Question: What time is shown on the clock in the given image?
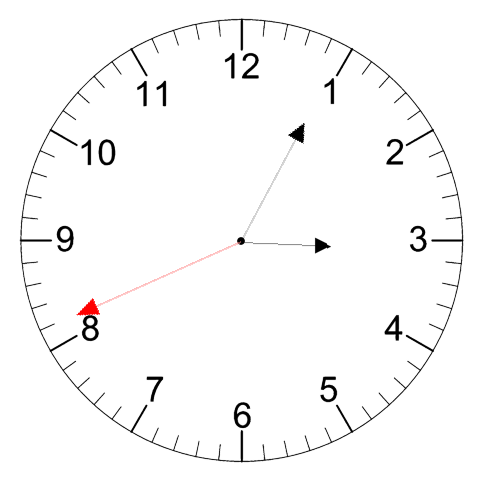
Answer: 03:04:41